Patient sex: M
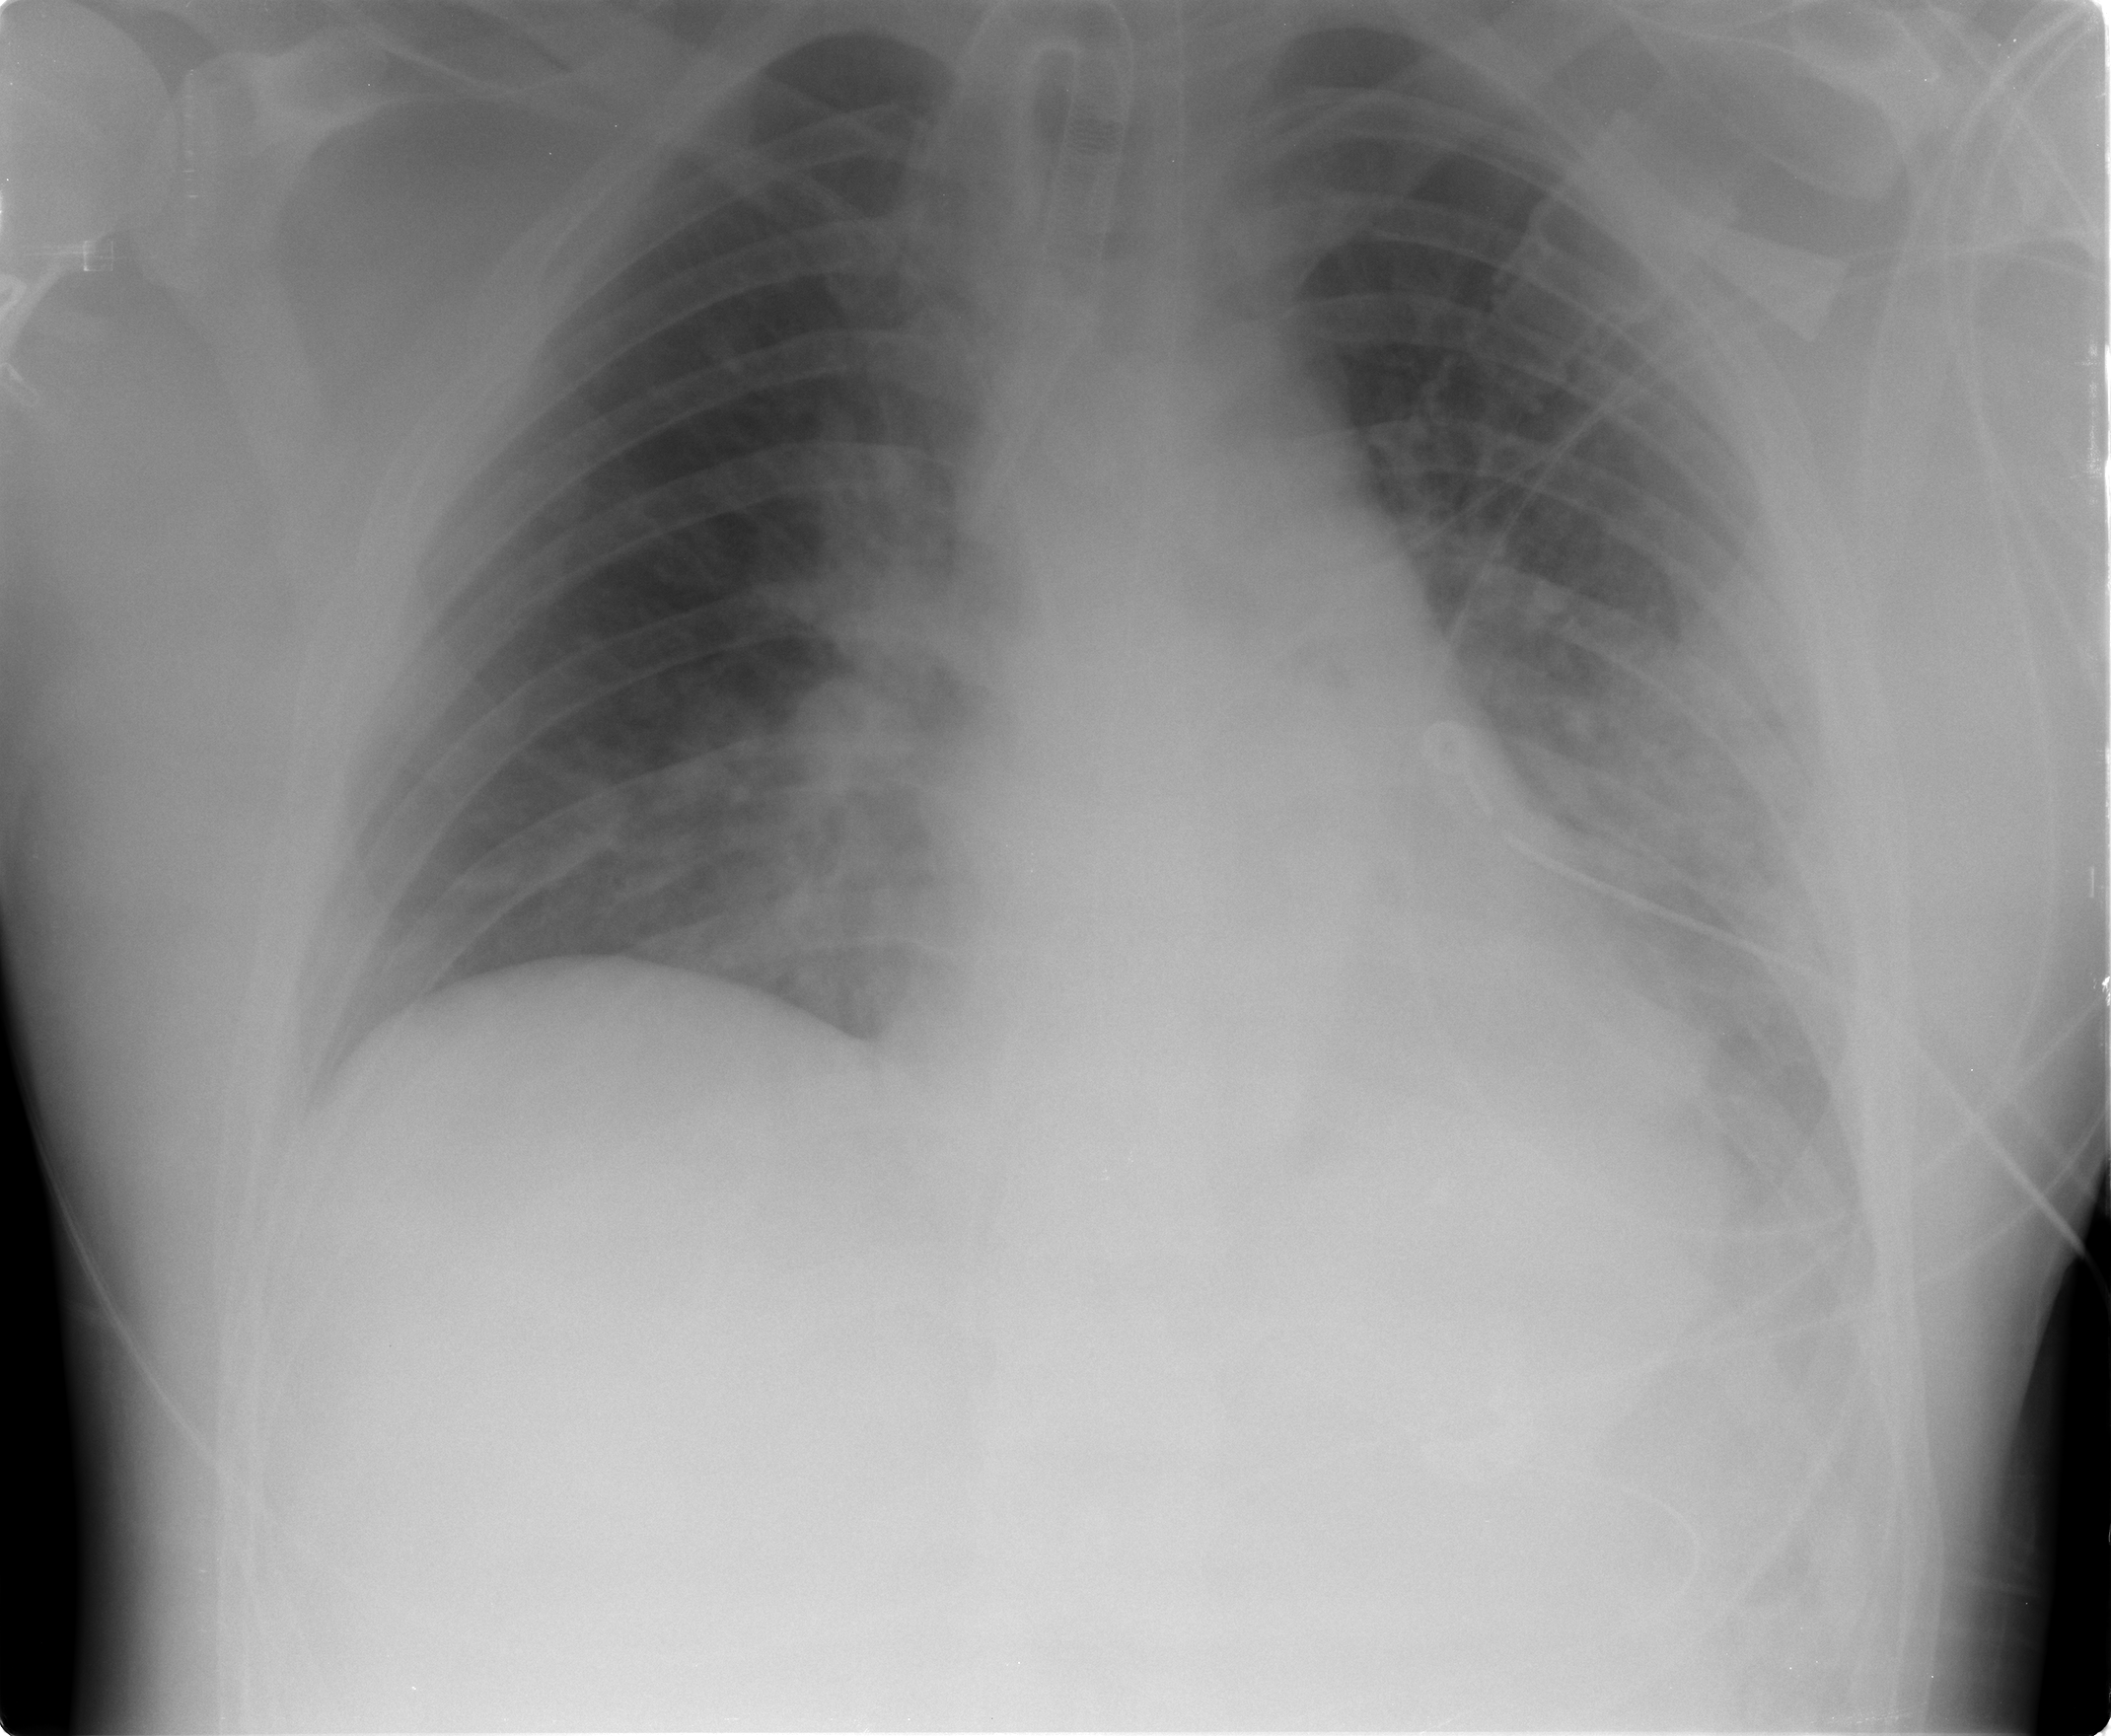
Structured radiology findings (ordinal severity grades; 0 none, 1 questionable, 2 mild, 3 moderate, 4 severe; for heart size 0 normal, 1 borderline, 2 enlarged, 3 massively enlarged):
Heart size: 0
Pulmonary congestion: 2
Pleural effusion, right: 0
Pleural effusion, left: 2
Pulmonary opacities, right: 0
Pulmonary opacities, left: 3
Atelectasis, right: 0
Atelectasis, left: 3